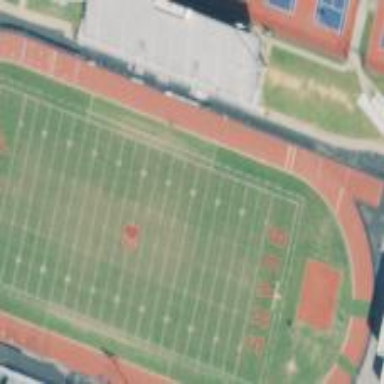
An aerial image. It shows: Pitch for American football.